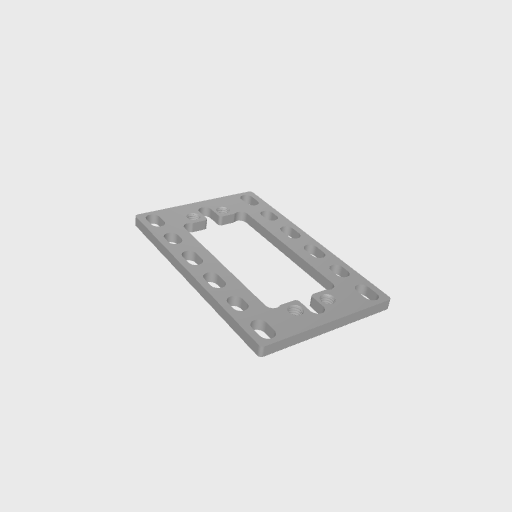
Part: ServoPlate